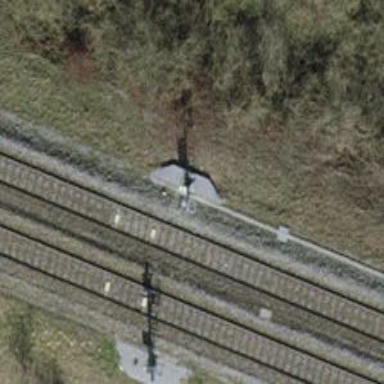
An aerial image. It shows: Railway signal.